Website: home-depot
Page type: delivery-shipping
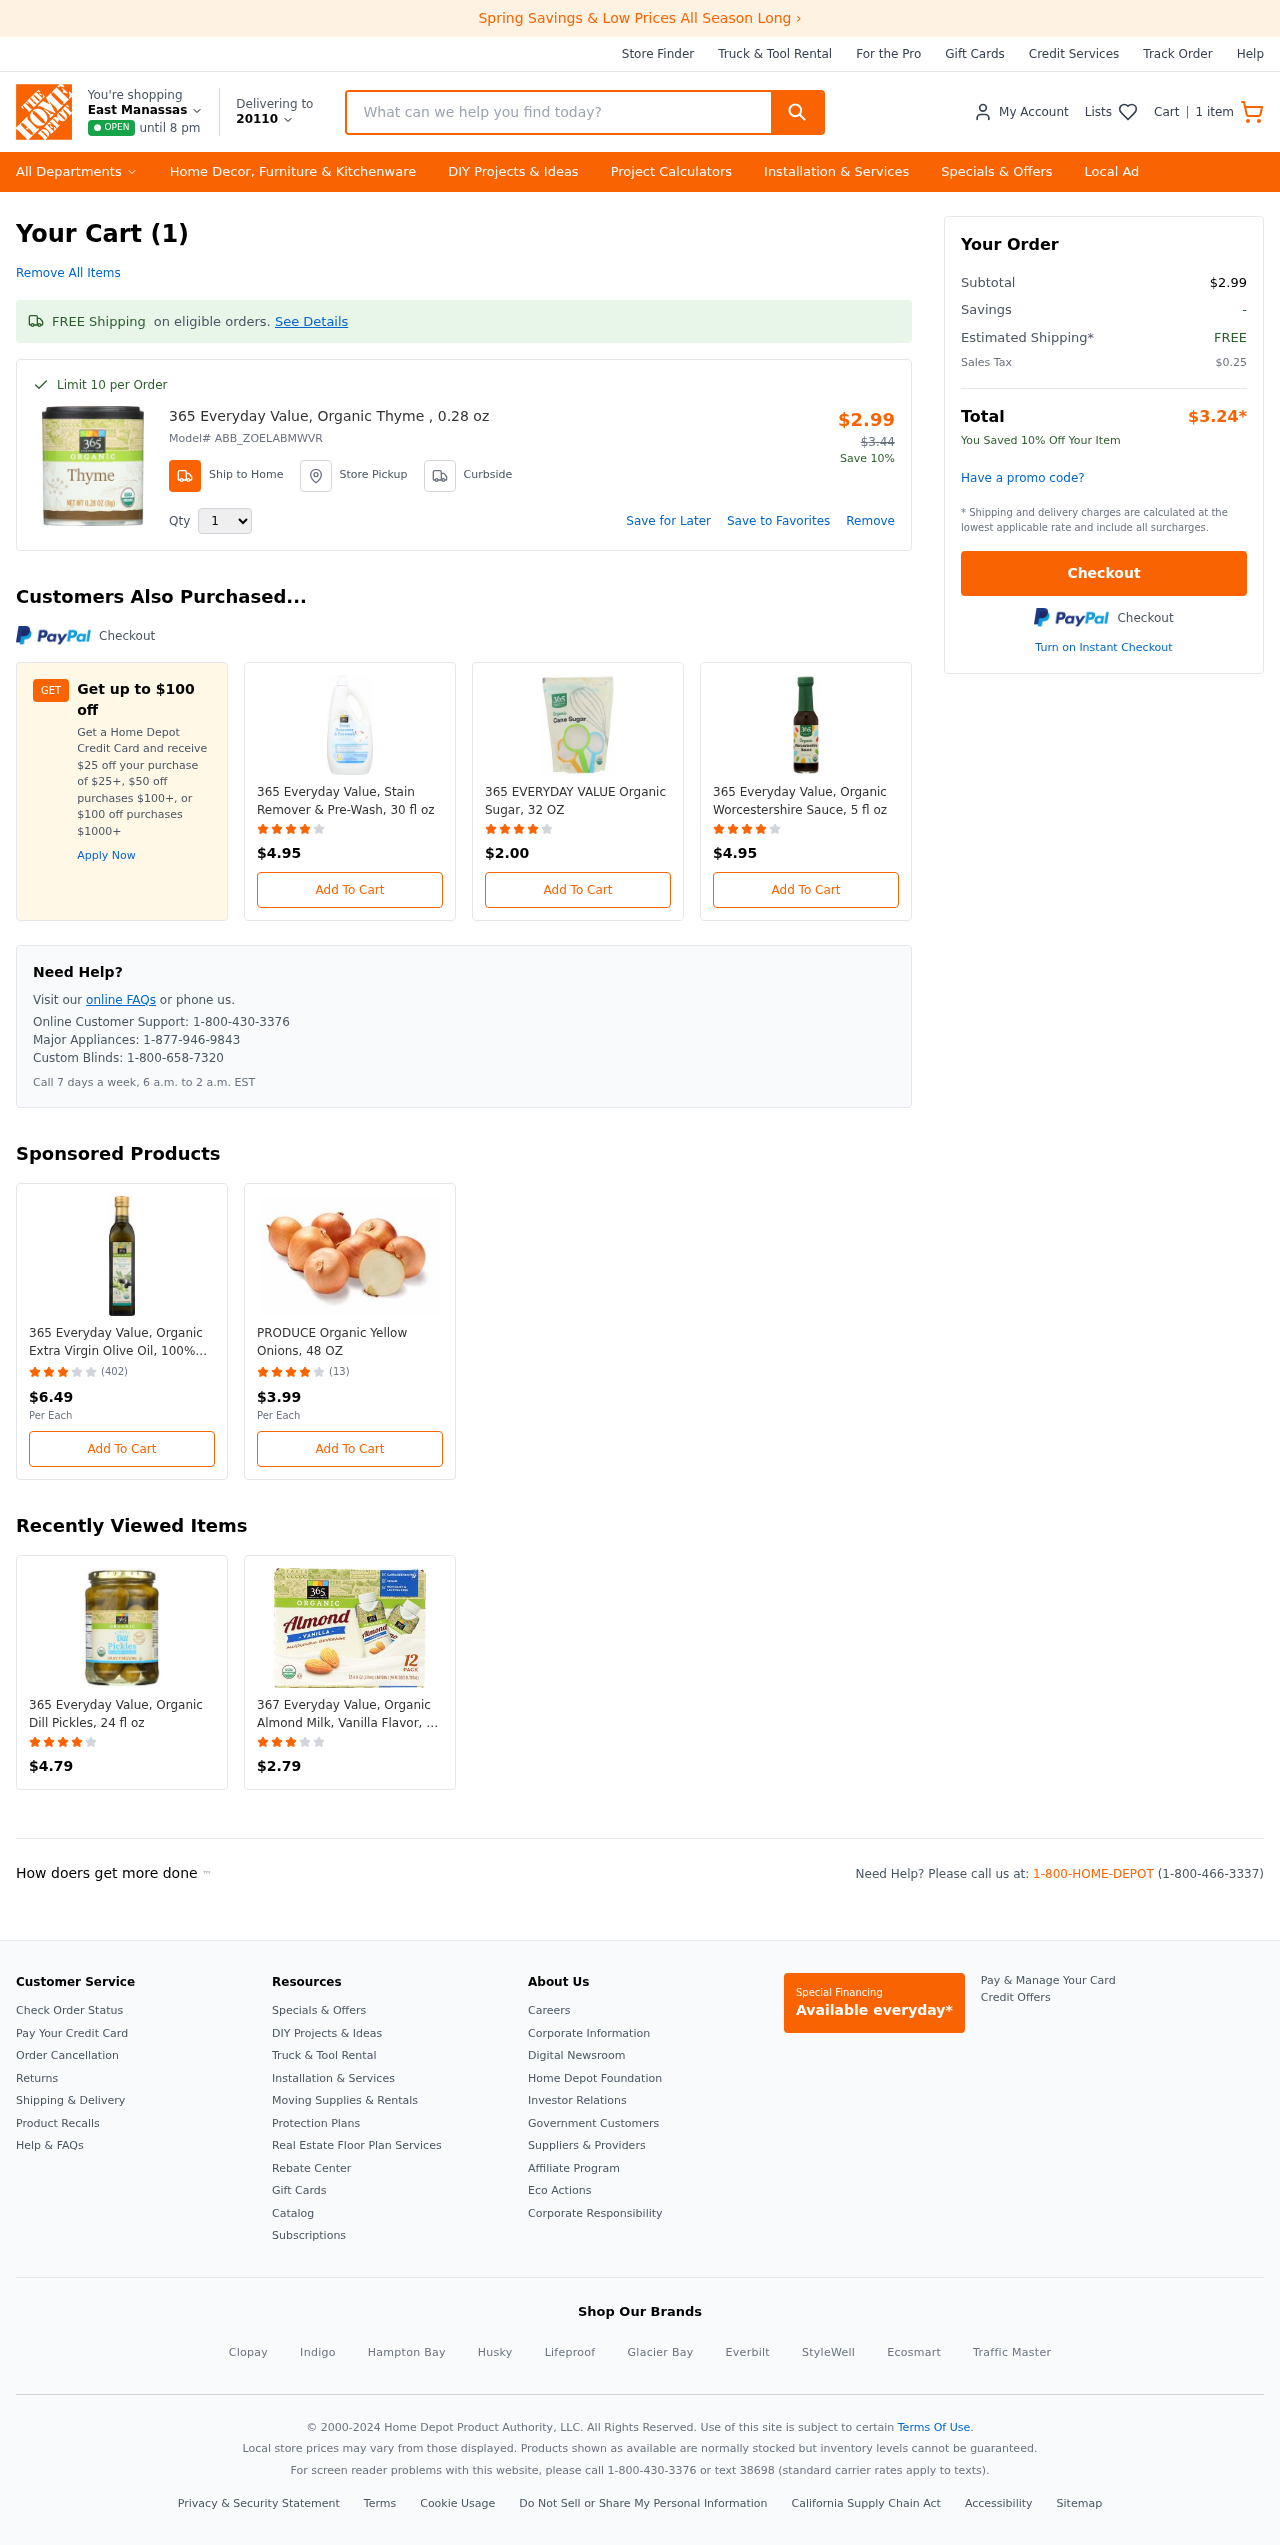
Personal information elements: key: PII_CITY_STATE
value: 20110
Product elements: key: PRODUCT1_NAME
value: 365 Everyday Value, Organic Thyme , 0.28 oz
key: PRODUCT1_PRICE
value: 2.99
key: PRODUCT1_QUANTITY
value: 1
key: PRODUCT2_NAME
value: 365 Everyday Value, Stain Remover & Pre-Wash, 30 fl oz
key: PRODUCT2_PRICE
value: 4.95
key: PRODUCT2_RATING
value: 4.4
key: PRODUCT3_NAME
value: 365 EVERYDAY VALUE Organic Sugar, 32 OZ
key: PRODUCT3_PRICE
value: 2
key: PRODUCT3_RATING
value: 4.5
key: PRODUCT4_NAME
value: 365 Everyday Value, Organic Worcestershire Sauce, 5 fl oz
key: PRODUCT4_PRICE
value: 4.95
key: PRODUCT4_RATING
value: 4.2
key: PRODUCT5_NAME
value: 365 Everyday Value, Organic Extra Virgin Olive Oil, 100% Mediterranean Blend, 16.9 fl oz
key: PRODUCT5_NUM_RATINGS
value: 402
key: PRODUCT5_PRICE
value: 6.49
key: PRODUCT5_RATING
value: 3.4
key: PRODUCT6_NAME
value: PRODUCE Organic Yellow Onions, 48 OZ
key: PRODUCT6_NUM_RATINGS
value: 13
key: PRODUCT6_PRICE
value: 3.99
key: PRODUCT6_RATING
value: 4.2
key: PRODUCT7_NAME
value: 365 Everyday Value, Organic Dill Pickles, 24 fl oz
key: PRODUCT7_PRICE
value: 4.79
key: PRODUCT7_RATING
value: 4
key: PRODUCT8_NAME
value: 367 Everyday Value, Organic Almond Milk, Vanilla Flavor, 8 fl oz, 12 pk
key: PRODUCT8_PRICE
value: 2.79
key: PRODUCT8_RATING
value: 3.1
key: PRODUCT1_MODEL_ID
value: ABB_ZOELABMWVR
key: PRODUCT1_ORIGINAL_PRICE
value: $3.44
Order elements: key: ORDER_NUM_ITEMS
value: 1
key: ORDER_NUM_ITEMS
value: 1 item
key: ORDER_SUBTOTAL
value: $2.99
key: ORDER_TAX
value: $0.25
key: ORDER_TOTAL
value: $3.24
Search elements: key: HEADER_SEARCH
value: What can we help you find today?